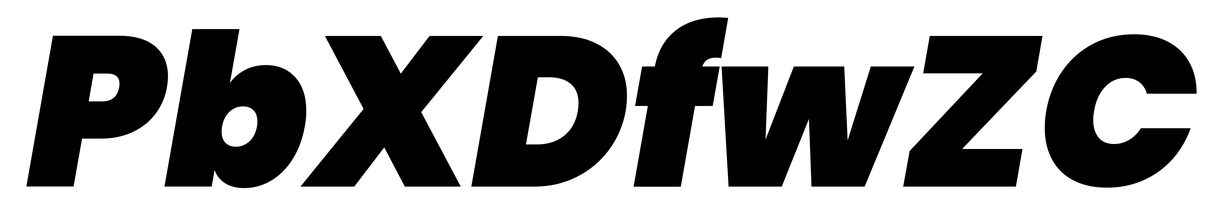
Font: Poppins-BlackItalic